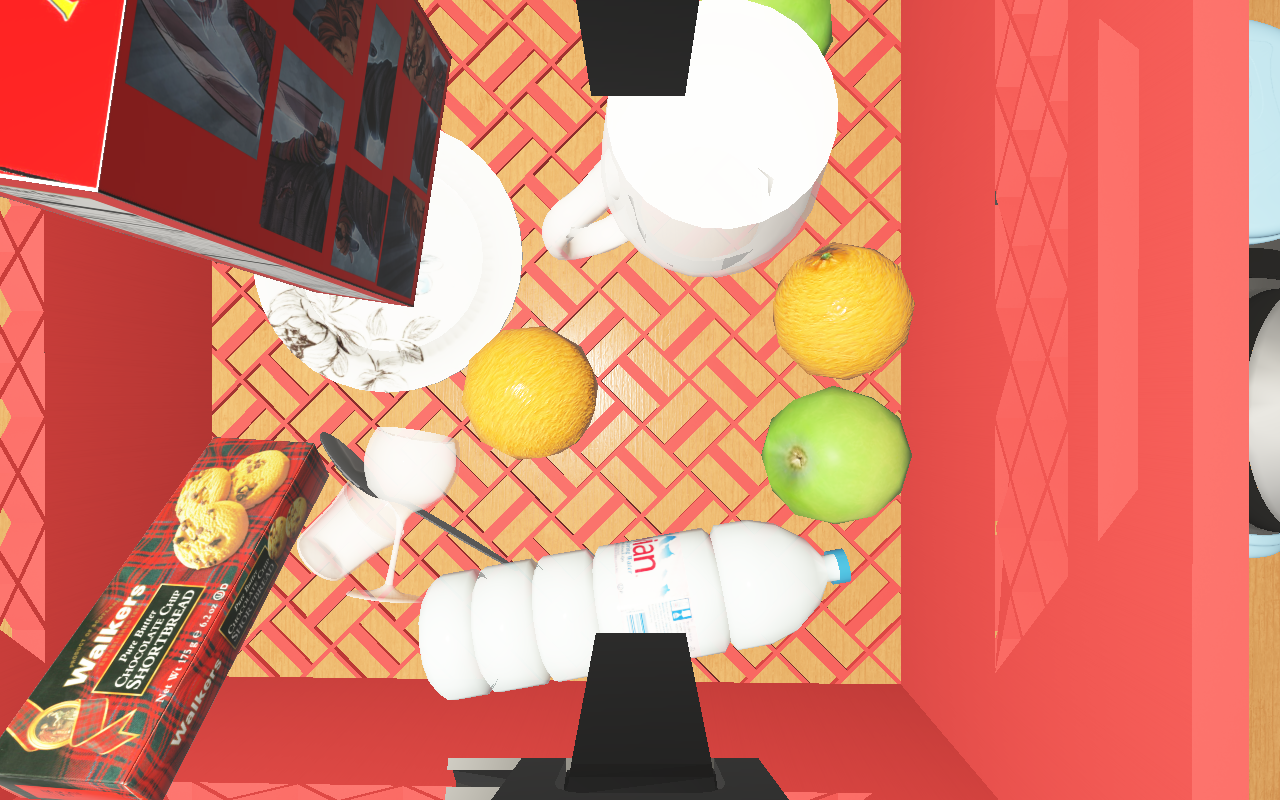
Objects in the scene:
carafe
water bottle
apple
apple
orange
orange
glass
honey jar
jam jar
cereal box
cereal box